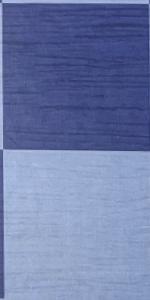
Label: Empty